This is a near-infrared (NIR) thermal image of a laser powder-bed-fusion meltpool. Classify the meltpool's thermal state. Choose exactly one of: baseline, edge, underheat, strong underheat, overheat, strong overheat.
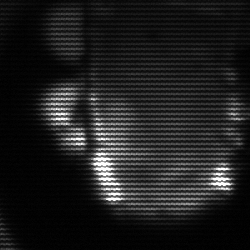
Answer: baseline